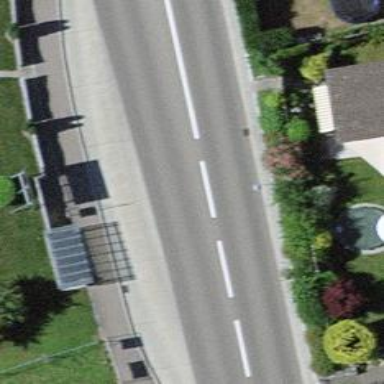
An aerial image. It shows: Bus stop with stop position for public transport.